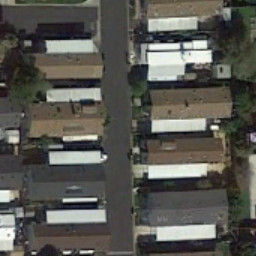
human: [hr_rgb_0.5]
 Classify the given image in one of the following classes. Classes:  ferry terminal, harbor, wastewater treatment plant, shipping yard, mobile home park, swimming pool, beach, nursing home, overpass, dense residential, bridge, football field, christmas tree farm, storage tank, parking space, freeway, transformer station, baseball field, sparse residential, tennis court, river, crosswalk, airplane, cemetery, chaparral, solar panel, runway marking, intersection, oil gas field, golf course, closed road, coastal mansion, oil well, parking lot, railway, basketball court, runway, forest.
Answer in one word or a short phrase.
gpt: mobile home park